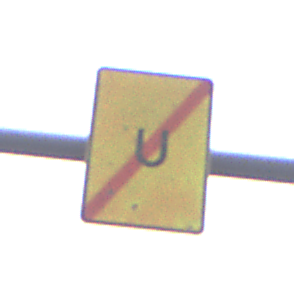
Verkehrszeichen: EndeUmleitung
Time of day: MorningAfternoon
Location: Outdoor (Urban)
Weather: Overcast
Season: NotSpecified
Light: Natural